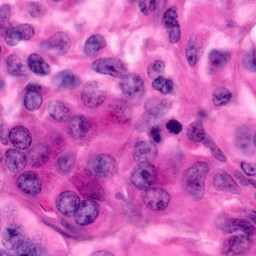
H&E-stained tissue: Pancreatic